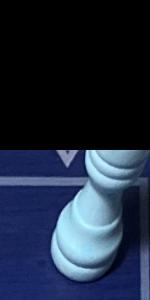
Label: Rook_White